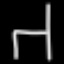
Label: chair